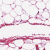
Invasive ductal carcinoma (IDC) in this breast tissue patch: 0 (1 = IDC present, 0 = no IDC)